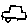
Label: car